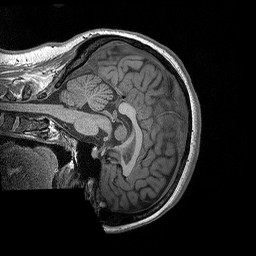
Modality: T1w
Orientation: sagittal
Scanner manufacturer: siemens
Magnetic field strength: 3 T
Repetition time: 2.3 s
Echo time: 0.00298 s